Field crop: tomato
Growth stage: 1
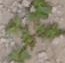
Species: portulaca